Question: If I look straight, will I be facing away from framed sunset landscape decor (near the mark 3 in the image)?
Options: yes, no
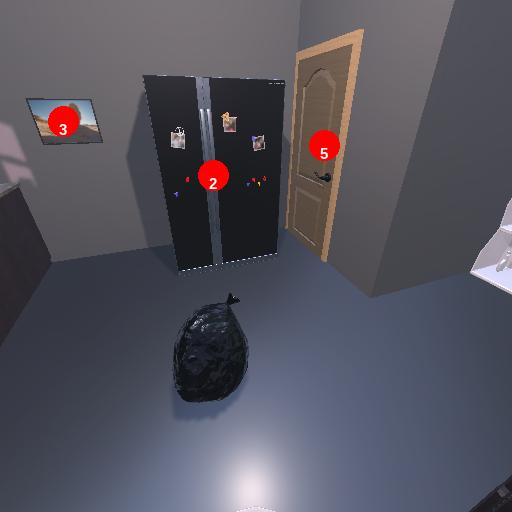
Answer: yes